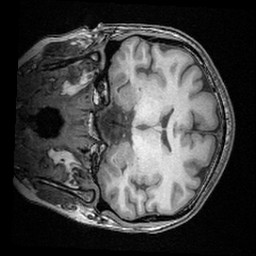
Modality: T1w
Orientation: coronal
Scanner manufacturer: ge
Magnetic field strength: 3 T
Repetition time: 0.008368 s
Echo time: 0.00326 s